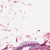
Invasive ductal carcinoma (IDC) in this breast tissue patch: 0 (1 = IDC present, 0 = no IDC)